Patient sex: F
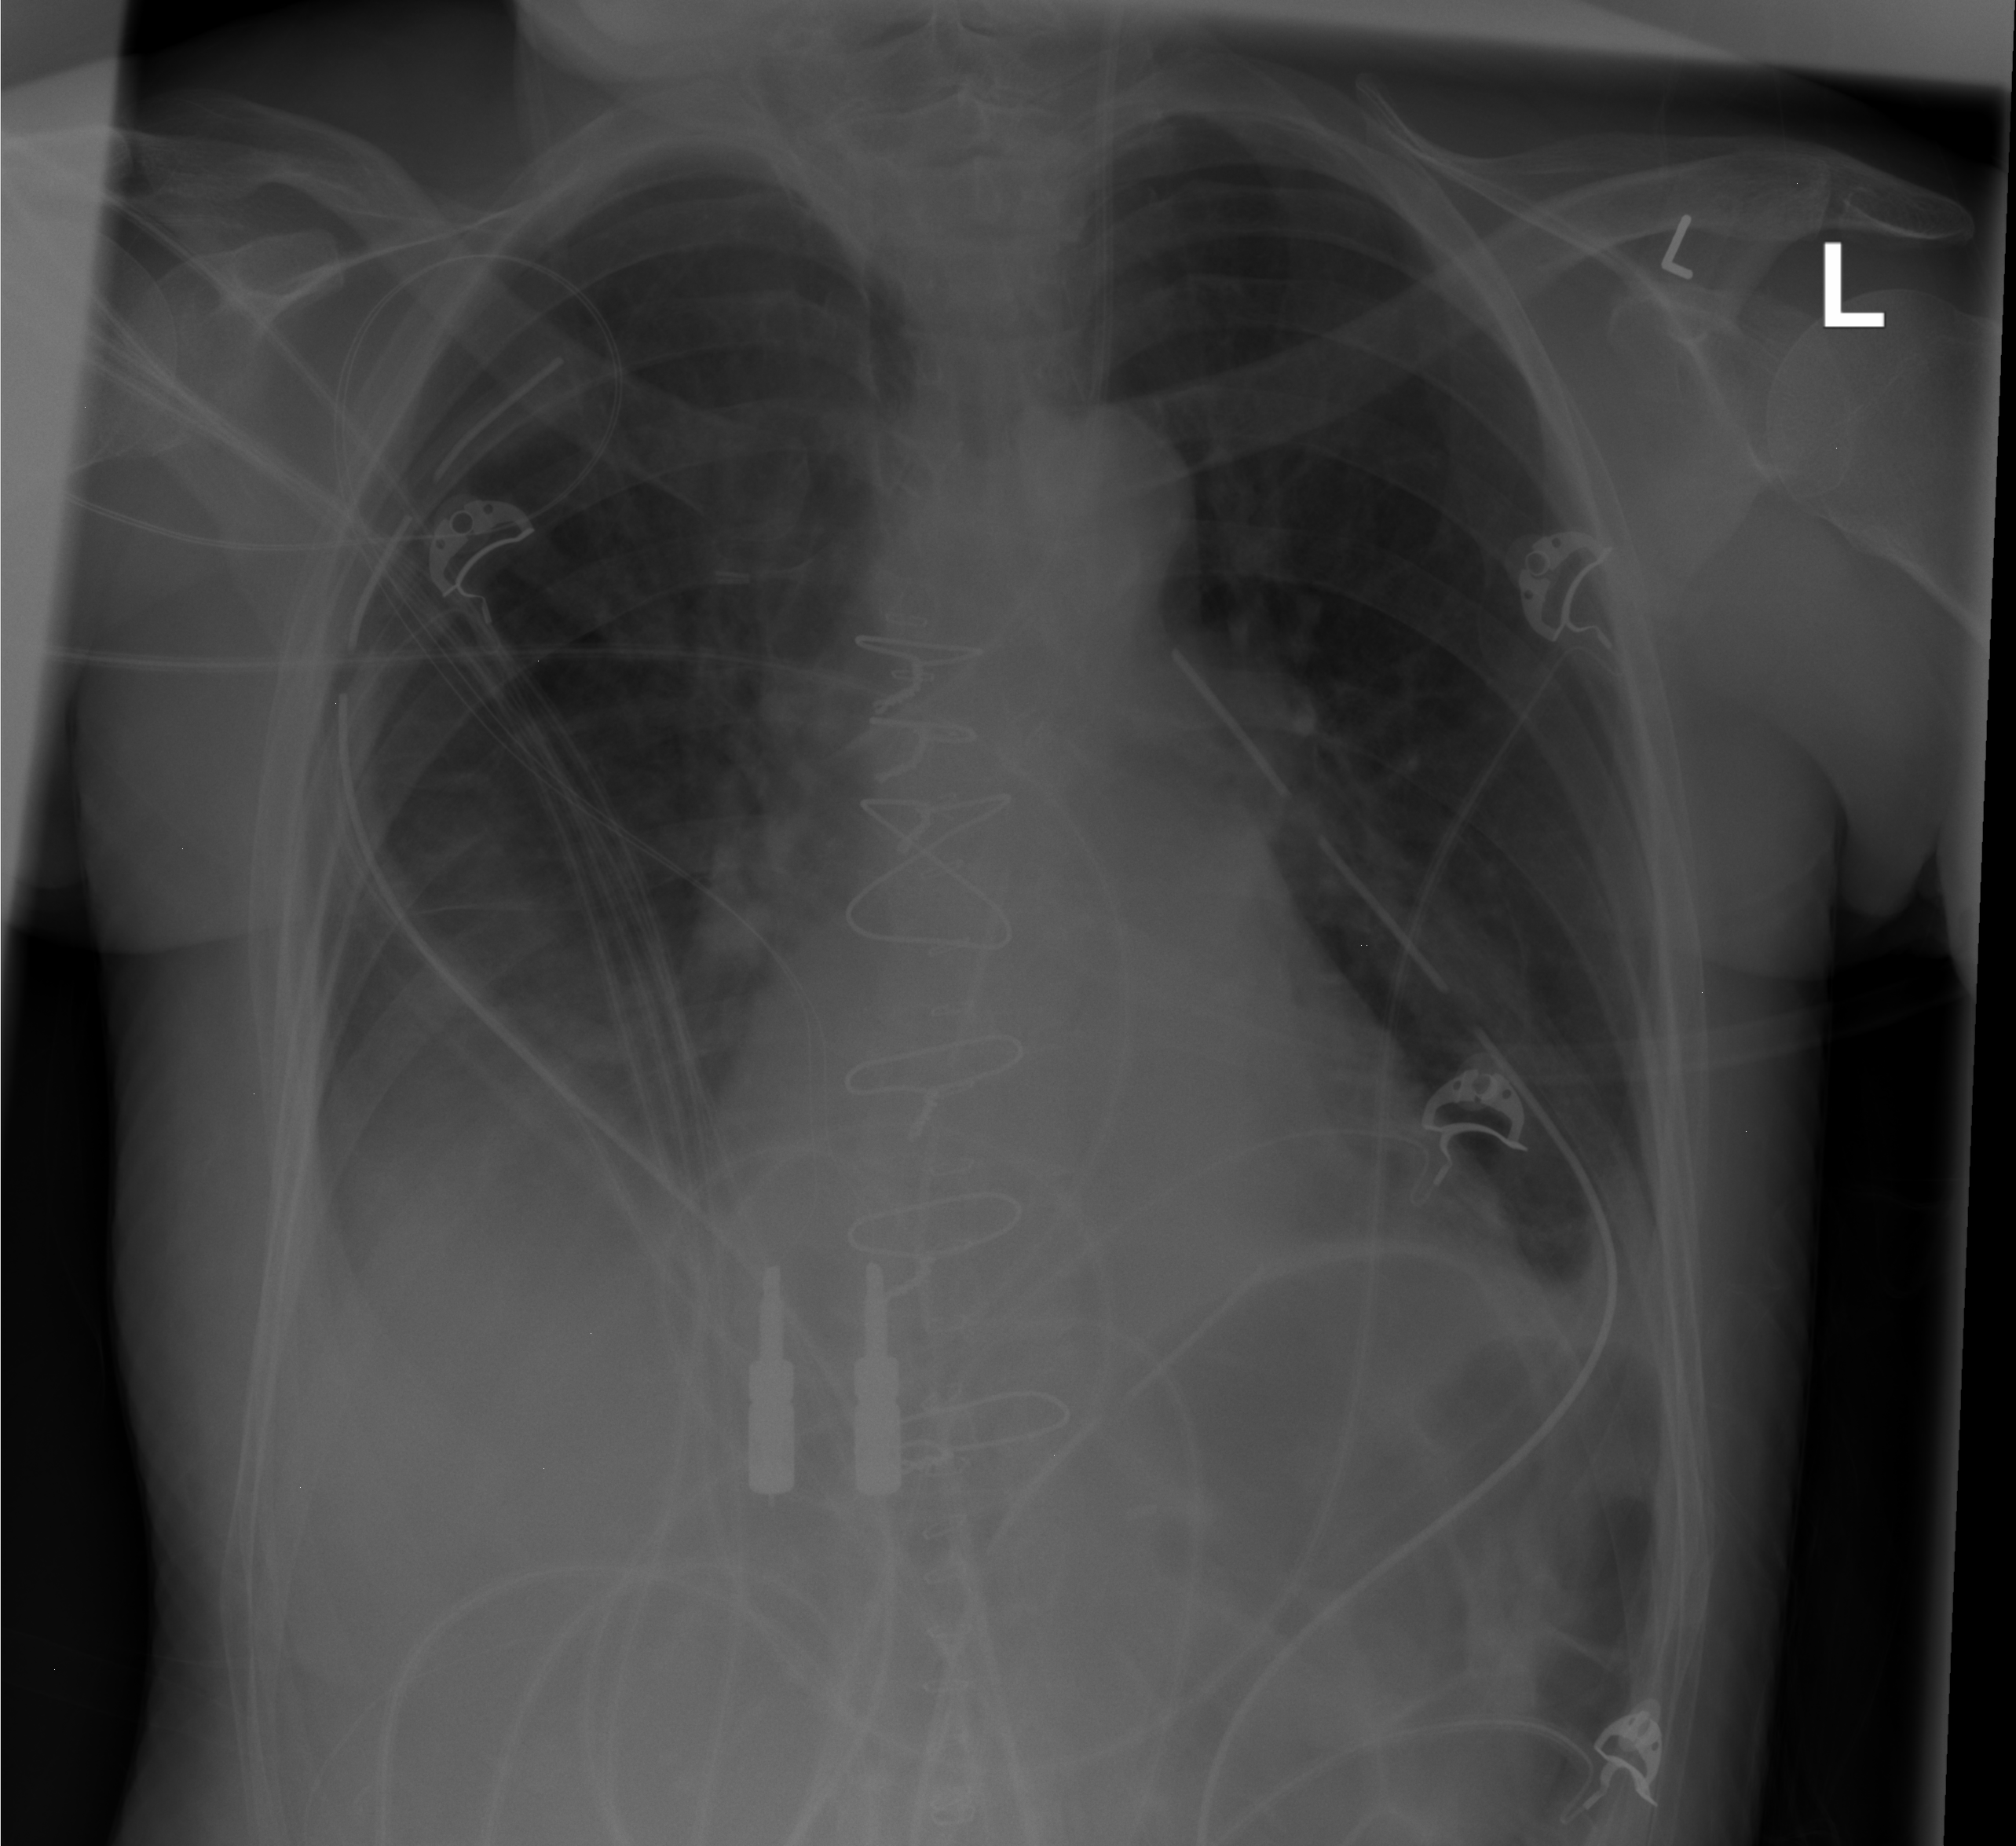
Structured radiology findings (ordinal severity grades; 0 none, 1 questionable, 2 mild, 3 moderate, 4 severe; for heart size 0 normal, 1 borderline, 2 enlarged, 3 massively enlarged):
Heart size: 0
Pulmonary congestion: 0
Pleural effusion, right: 2
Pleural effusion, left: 0
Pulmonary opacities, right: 0
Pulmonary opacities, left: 0
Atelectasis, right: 2
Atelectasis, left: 2